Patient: sex M, age 60
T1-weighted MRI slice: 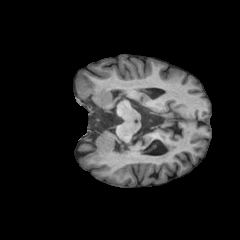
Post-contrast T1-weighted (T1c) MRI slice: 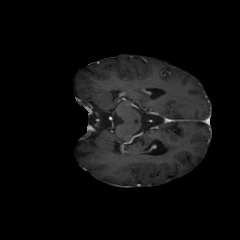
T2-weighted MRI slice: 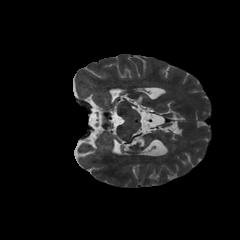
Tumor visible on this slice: no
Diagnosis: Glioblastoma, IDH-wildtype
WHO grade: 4